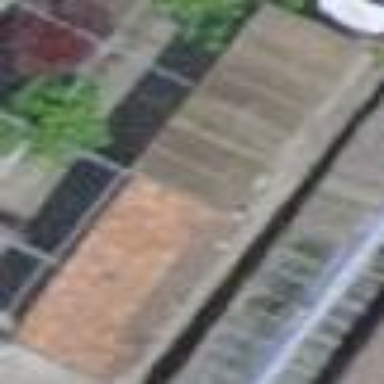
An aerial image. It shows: View of roof of building.